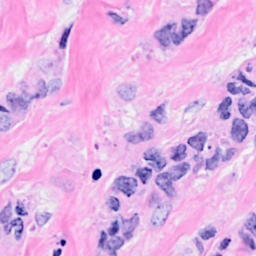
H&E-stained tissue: Breast